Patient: sex M, age 66
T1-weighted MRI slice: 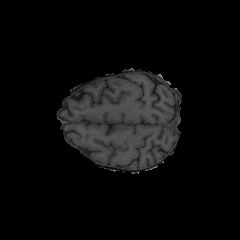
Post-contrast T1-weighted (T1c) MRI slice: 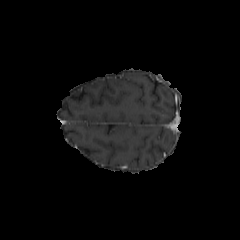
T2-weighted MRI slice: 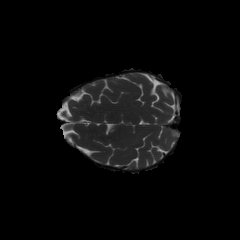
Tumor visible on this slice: no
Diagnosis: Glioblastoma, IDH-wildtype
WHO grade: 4